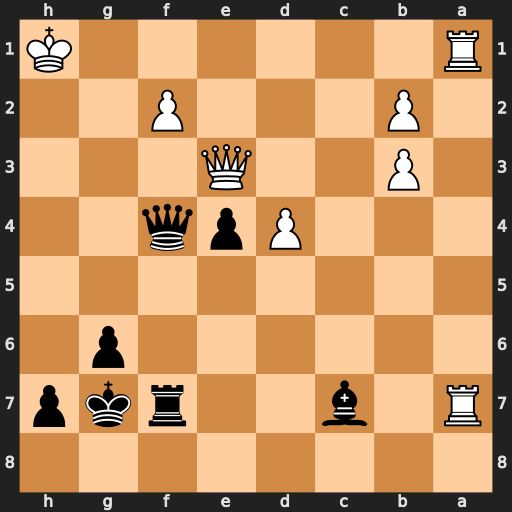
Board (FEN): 8/R1b2rkp/6p1/8/3Ppq2/1P2Q3/1P3P2/R6K
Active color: b
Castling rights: -
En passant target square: -
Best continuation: Qh2#